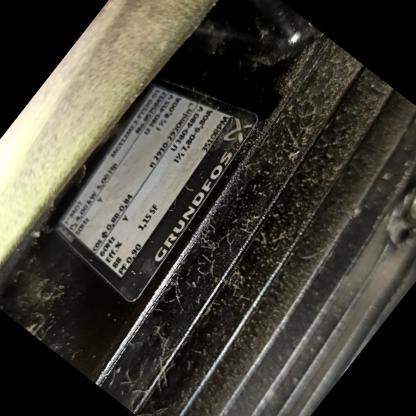
Klasa: tabliczka-znamionowa